Question: I'm trying to find some lib, code example (or a starting point) to help me figure out how can I interpolate a list of 2d points with a weight to generate a interpolation with level curves.
Googling I figure out that there is <URL> with interesting content. The first algorithm that I want to try is the interpolation.
But with all this information i have some basic doubts:
- To generate one picture like the picture below, i have to do a pixel matrix (with weight), interpolate the data, group pixels together (by color range) and then join the points do draw the curves and put the reference text values like <URL>?- i need to do this pixel matrix, it will be very expensive for a giant interpolation, so can I do less points and use splines to join then to create the color levels?
'''
+-------------------+
| X | Y | WEIGHT|
+-------------------+
| 2 | 5 | 30 |
| 7 | 3 | 25 |
| 1 | 1 | 10 |
| 5 | 6 | 45 |
| 7 | 9 | 15 |
+-------------------+
'''
- - - -

---
Here is my final test class: <URL>
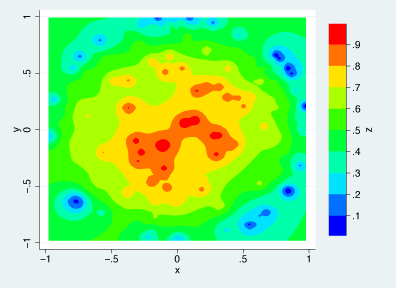
Answer: Assuming you've got a Point class you can use (e.g. java.awt.Point), you can put the weights into a Map:
'''
Map<Point,Double> points = new HashMap<Point,Double>();
points.put( new Point(2,5), 30 )
...
'''
Then, you make an image, and for each x,y coordinate, find the best score. I'm assuming that the score is the inverse distance times the weight of the point in the table. If so, it's like this:
'''
image = createBitmap( width, height )
for( int x = 0; x < width; x++ )
for( int y = 0; y < height; y++ )
{
double maxScore = -Double.MAX_VALUE
for( Point p : points.keySet() )
{
double score = points.get(p)/p.distance( x, y ) //Inverse distance times point weight
minDist = Math.max( maxScore, score )
}
image.setPixelColour( x, y, getColorForDistance( 1/minDist * points.get(p) )
}
'''
getColourForDistance( double dist ) should be obvious, although you'll have to set the levels right. I'm assuming createBitmap( width, height ) is creates an image. What kind of image you're making depends on your application, as does whether it has a setPixelColour method or similar. Choice of points class will depend on your application as well.
This is not optimised - it's at least O(x*y*p) where p is the number of points. If p gets large, you might want to look at more sensible data structures for storing points.